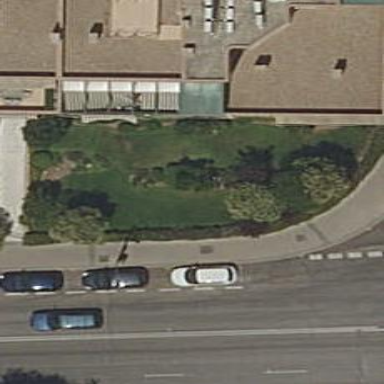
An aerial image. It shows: Garden area designated for leisure land.